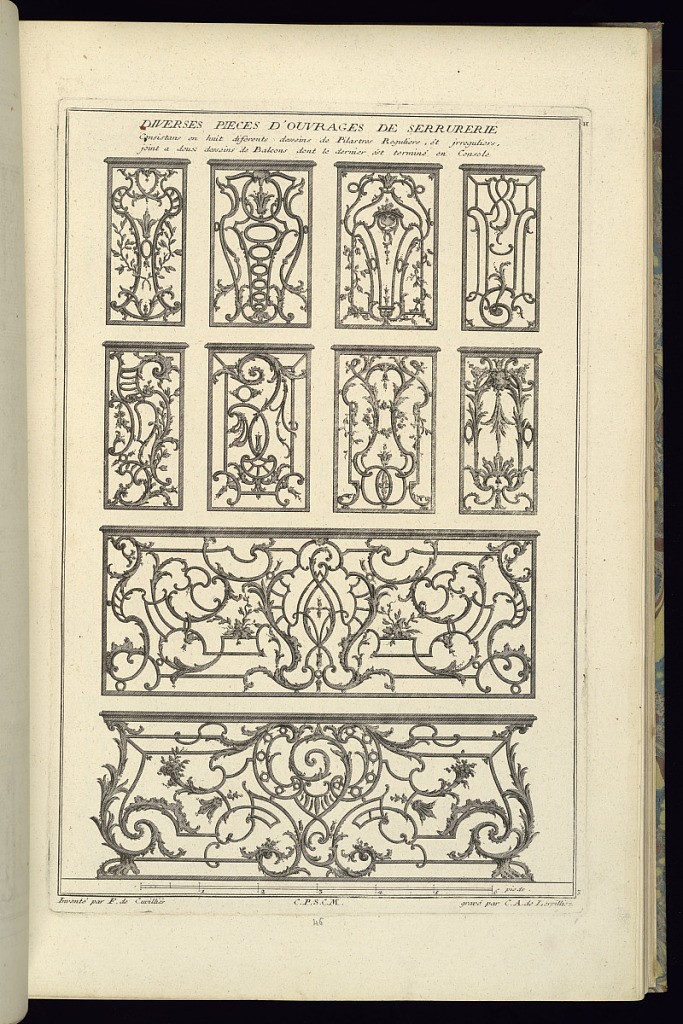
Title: Diverses Pieces d'Ouvrages de Serrurerie
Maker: François de Cuvilliés the Elder, Belgian, 1695 - 1768
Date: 1745
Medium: Etching and engraving on off-white laid paper
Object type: Print
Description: Designs for metal pilasters and balconies. The plate is signed and numbered.